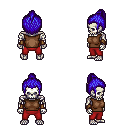
a pixel art fantasy rpg character, male body template, skeleton, brown sleeveless shirt, red pants, blue short topknot hairstyle, cloth bracers, four views (front, back, left, right), 2x2 character sprite sheet, small pixel art, hard edges, no anti-aliasing